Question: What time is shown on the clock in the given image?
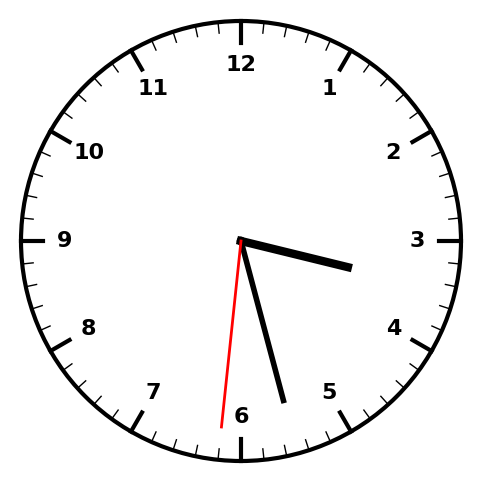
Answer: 03:27:31